Field crop: maize
Growth stage: 1
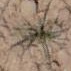
Species: salsola